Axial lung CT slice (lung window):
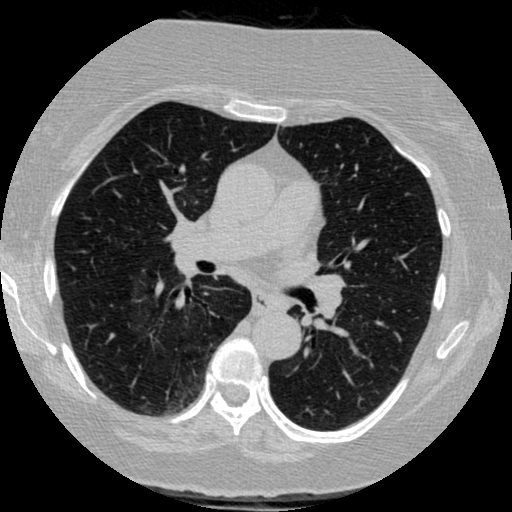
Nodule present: no